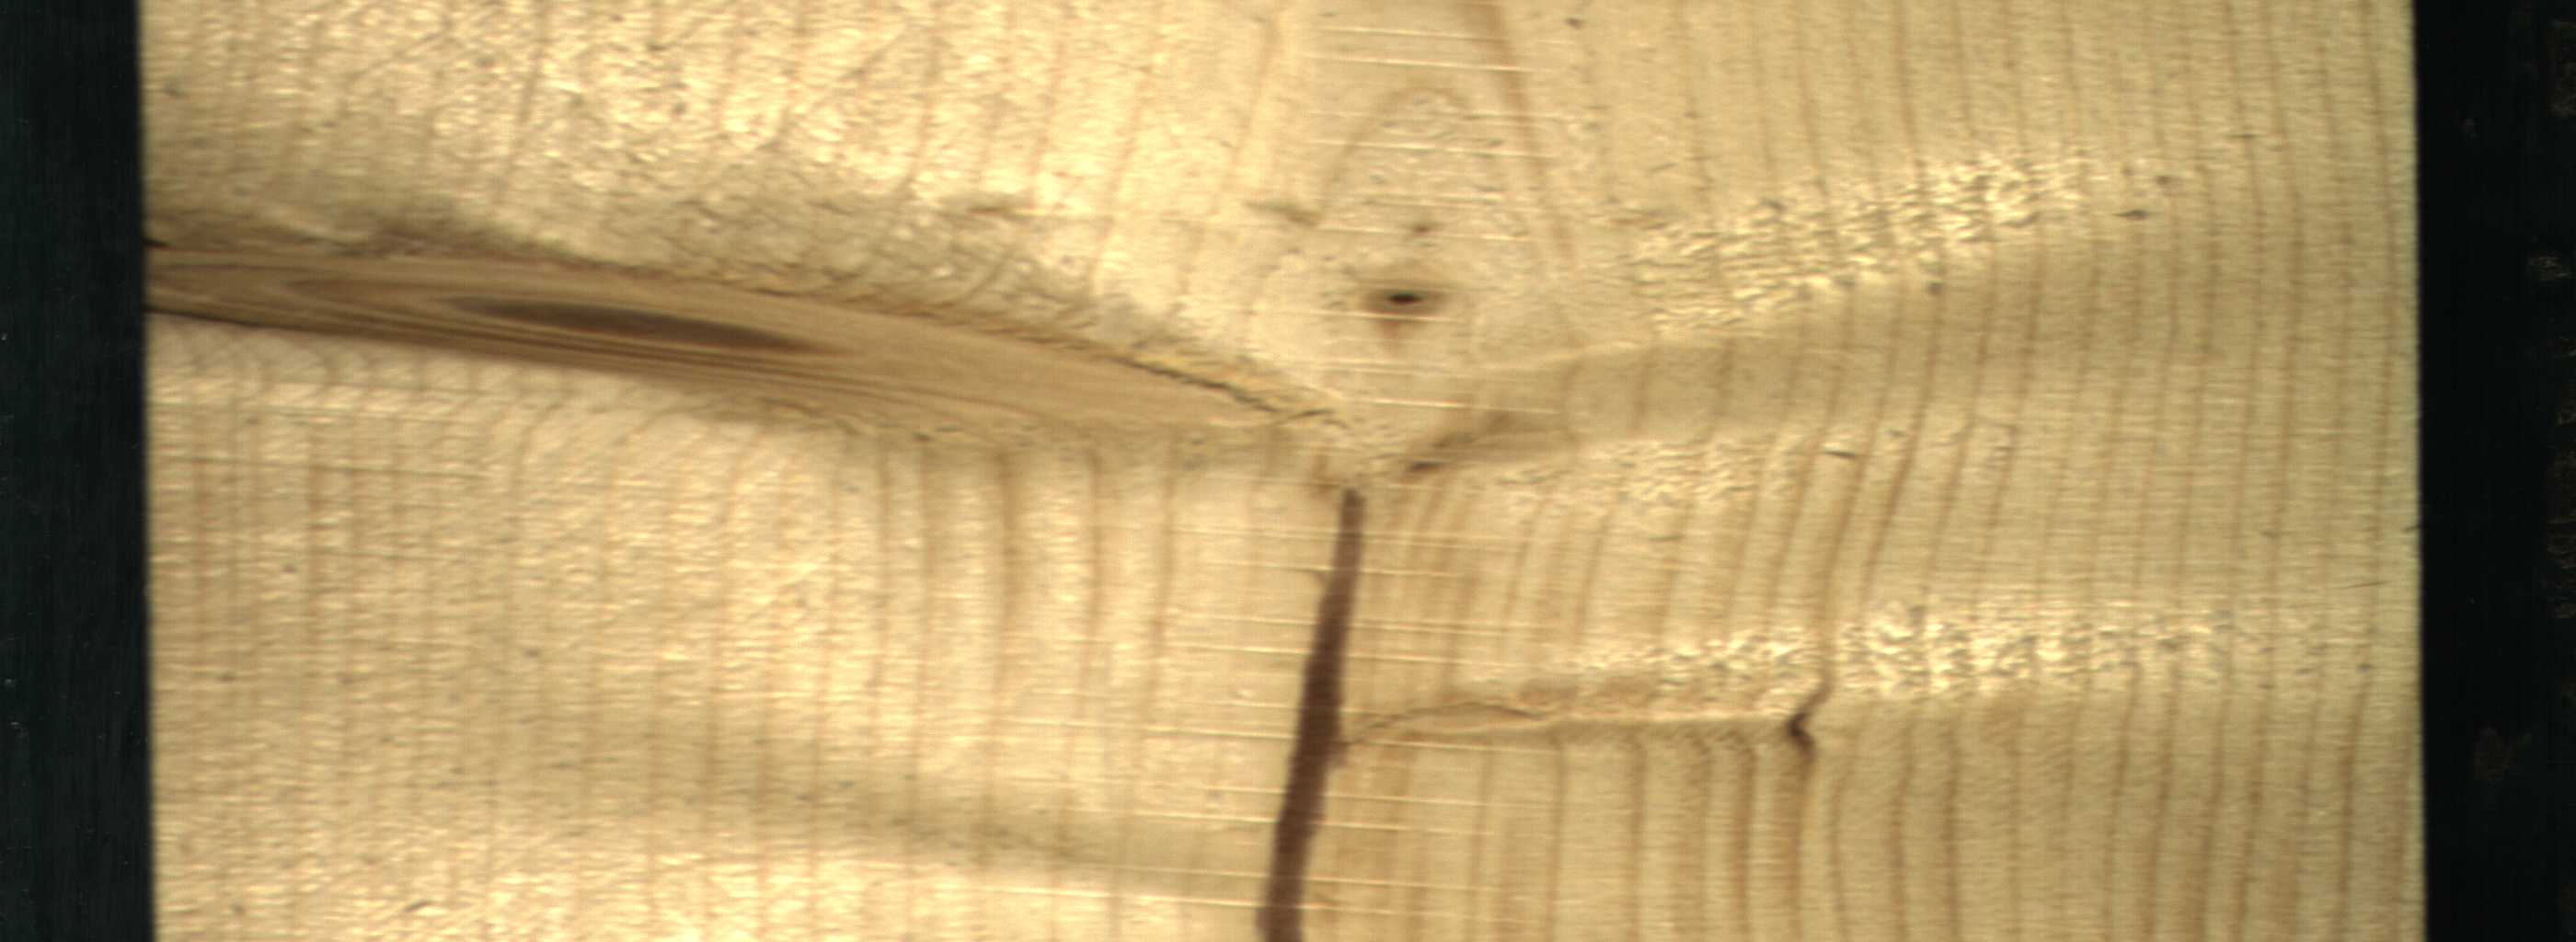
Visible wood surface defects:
Marrow
resin
Live_Knot
Live_Knot
Live_Knot
Live_Knot